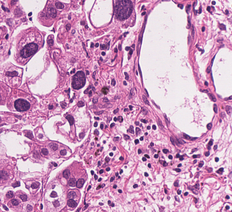
Tumor epithelial tissue: yes
Tumor-associated stroma tissue: yes
Normal tissue: no